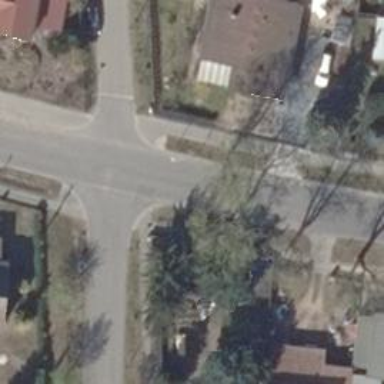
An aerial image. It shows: Unmarked road crossing.